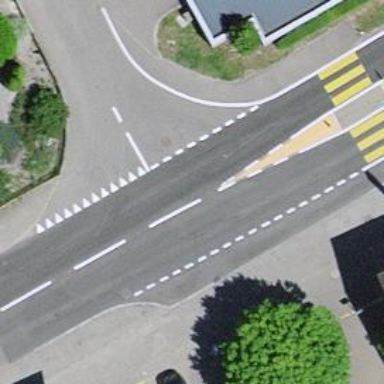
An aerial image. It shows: Road with "give way" sign.